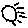
Label: sun